九年级 · 解析几何
(本小题8.0分)

如图, $\odot O$ 为一张直径为 6 的圆形纸片, 现将 $\odot O$ 上任意一点 $P$ 与圆心 $O$ 重合折叠, 得折痕 $A B$. 求折痕 $A B$的长.

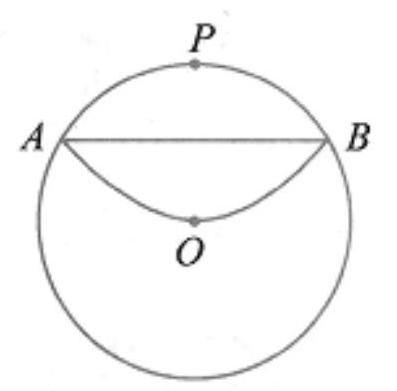
答案: 略

解析: 略